Question: Using the new <URL>, I want to get a list of all virtual machines.
Piecing together the early documentation, here's what I came up with:
'''
// This is a custom cert I made locally. I uploaded it to Azure's Management Certificates and added it to my local computer's cert store, see screenshot below.
X509Certificate2 myCustomCert = await this.GetAzureCert();
var credentials = new CertificateCloudCredentials(mySubscriptionId, myCustomCert);
using (var cloudServiceClient = CloudContext.Clients.CreateCloudServiceManagementClient(credentials))
{
credentials.InitializeServiceClient(cloudServiceClient); // Is this required? The next call fails either way.
// This line fails with exception: "The server failed to authenticate the request. Verify that the certificate is valid and is associated with this subscription."
var services = await cloudServiceClient.CloudServices.ListAsync(CancellationToken.None);
}
'''
My first thought was the cert was bad, but I am able to successfully call the Azure REST API using my custom certificate. As you can see below, it is properly added to the Azure Management Certificates and associated with my subscription:

What am I doing wrong?
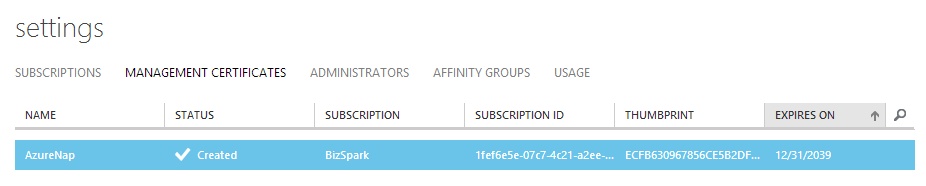
Answer: Here's another option - rather than upload a cert, try pulling your management cert out of your publishsettings file and using the X509Certificate's constructor that takes a byte[]. Then, pass that parameter the result of a call to Convert.FromBase64String, passing it the string representation of your management certificate from your publishsettings file.
Also, take a look at the Compute management client rather than the Cloud Service Management client. There are more features specific to the compute stack in that client at this time. The code below is a demonstration of such an approach. Note, my _subscriptionId and _managementCert fields are both strings, and I just hard-code them to the values from my publishsettings file as I described above.
'''
public async static void ListVms()
{
using (var client = new ComputeManagementClient(
new CertificateCloudCredentials(_subscriptionId,
new X509Certificate2(Convert.FromBase64String(_managementCert)))
))
{
var result = await client.HostedServices.ListAsync();
result.ToList().ForEach(x => Console.WriteLine(x.ServiceName));
}
}
'''